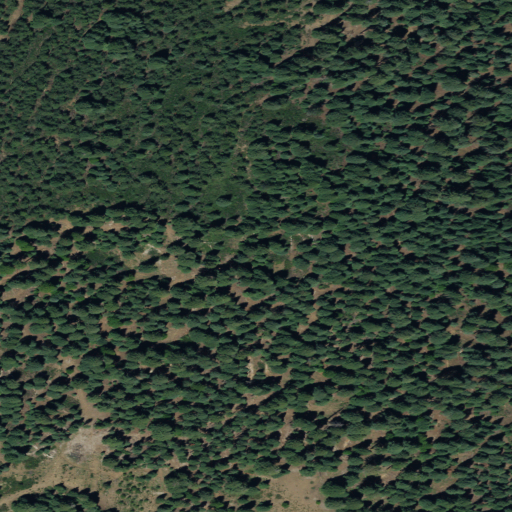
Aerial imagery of mountain in California named Everitt Hill containing only evergreen forest